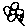
Label: flower